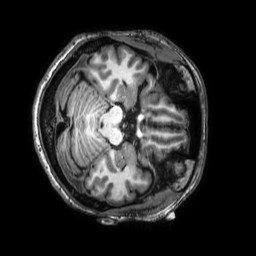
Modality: T1w
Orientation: axial
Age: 41
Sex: female
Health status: healthy
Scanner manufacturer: philips
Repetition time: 0.009 s
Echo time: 0.004 s